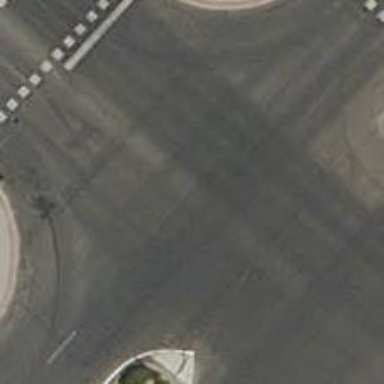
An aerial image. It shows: Road with traffic signals.